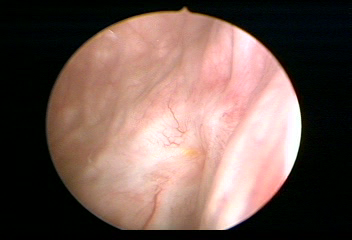
Modality: WLC
Class: Normal mucosa
Bladder cancer association: No